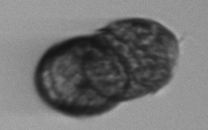
Label: Margalefidinium